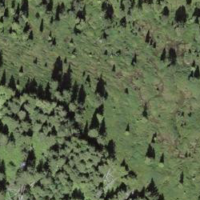
EUNIS habitat code: 43
Species observed at this site:
Bartsia alpina